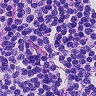
Metastatic tissue present: no